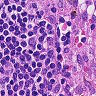
Metastatic tissue present: no